Brain MRI study timepoint: early_postop
T1CE (contrast-enhanced T1) slice:
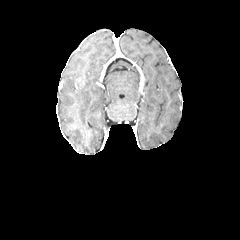
T2-FLAIR slice:
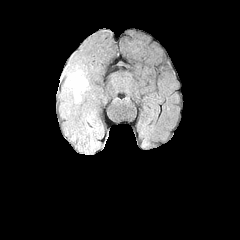